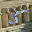
Label: 5